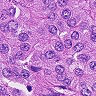
Metastatic tissue present: yes